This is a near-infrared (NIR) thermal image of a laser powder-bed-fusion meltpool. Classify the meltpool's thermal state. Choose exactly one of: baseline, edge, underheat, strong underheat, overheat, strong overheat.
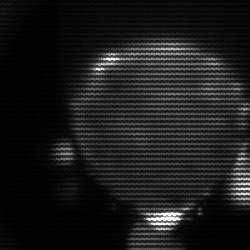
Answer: edge